Question: Consider the diagram:

I've been working with JPA for a short time and, so far, I have never had the need to persist extended classes... As you can see by the example, 'SNMPNode', 'IPNode', etc are all extended classes from 'Node' that is also extended from 'GeoLocation'.
I understand that I can annotate the master classes with '@MappedSuperclass' and 'IPNode' and 'SNMPNode' will inherit their properties for persisting... But in this scenario I will end up with nearly identical tables and, to my understanding, instead of doing that I could just group all information in Node and work with a single table.
Is this the way persistence of extended classes on JPA work or my concepts are wrong?
Same thing as a resumed piece of code:
'''
public class Node extends GeoLocation {
private String name;
private Group group;
private Location location;
private Type type;
private Company company;
}
public class IPNode extends Node {
private Long id;
private String ipAddress;
}
public class SNMPNode extends Node {
private Long id;
private SNMPServer server;
}
'''
INode:
'''
public interface INode {
public Long getId();
public void setId(Long id);
public String getName();
public void setName(String name);
public String getIpAddress();
public void setIpAddress(String ipAddress);
public String getCommunity();
public void setCommunity(String community);
}
'''
Node:
'''
@Entity
@DiscriminatorValue("N")
@DiscriminatorColumn(name="NODE_TYPE",discriminatorType=DiscriminatorType.STRING, length=20)
@Inheritance(strategy=InheritanceType.SINGLE_TABLE)
public abstract class Node extends GeoLocation implements INode {
@Id
@GeneratedValue
private Long id;
private String name;
public Long getId() {return id;}
public void setId(Long id) {this.id = id;}
public String getName() {return name;}
public void setName(String name) {this.name = name;}
(... Overrides from INode ...)
}
'''
IPNode:
'''
@Entity
@DiscriminatorValue("I")
public class IPNode extends Node {
private String ipAddress;
public String getIpAddress() { return this.ipAddress;}
public void setIpAddress(String ipAddress) { this.ipAddress = ipAddress; }
(... Overrides from INode ...)
}
'''
SNMPNode:
'''
@Entity
@DiscriminatorValue("S")
public class SNMPNode extends Node {
private String community;
public String getCommunity() { return community;}
public void setCommunity(String community) { this.community = community; }
(... Overrides from INode ...)
}
'''
NodeRepository:
'''
@Repository
public interface NodeRepository extends JpaRepository<Node, Long> { }
'''
So now I can do stuff like this:
'''
@ContextConfiguration("classpath:/spring/application-context.xml")
@RunWith(SpringJUnit4ClassRunner.class)
public class NodeRepositoryTest {
@Autowired
NodeRepository repo;
private INode node;
@Before
@Transactional
@Rollback(false)
public void setup() {
node = new IPNode();
node.setName("ipNode");
node.setIpAddress("1.1.1.1");
repo.save((IPNode)node);
node = new SNMPNode();
node.setName("snmpNode");
node.setIpAddress("2.2.2.2");
node.setCommunity("some text");
repo.save((SNMPNode)node);
}
@Test
@Transactional
public void Test() throws Exception {
INode testNode = repo.findOne(1L);
assertNotNull(testNode);
}
}
'''
Both Node types are saved on the same table and so their keys can't repeat... My REST URL can grab them by /nodes/1 or /nodes/2, which was my main goal after all...
Thanks :)
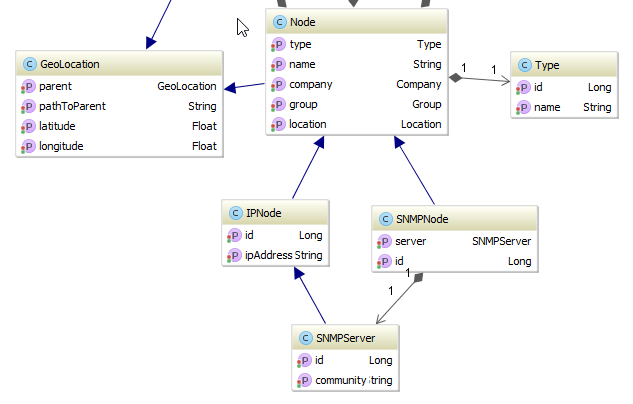
Answer: If your base class is annotated with '@MappedSuperclass' then inheritance is only relevant in the OOP context. The '@MappedSuperclass' properties are simply copied to each sub-class associated database table and you can only query for sub-class entities.
<URL>.
With <URL> you can have the base class properties in a base database table, and each specific sub-class has it's own associated table. The sub-class table is linked with the base database table through a FK, so you need to join these tables to fetch a sub-class entity. As opossed to '@MappedSuperclass', the base class is queryable since both the OOP context and the database reflect the inheritance model.